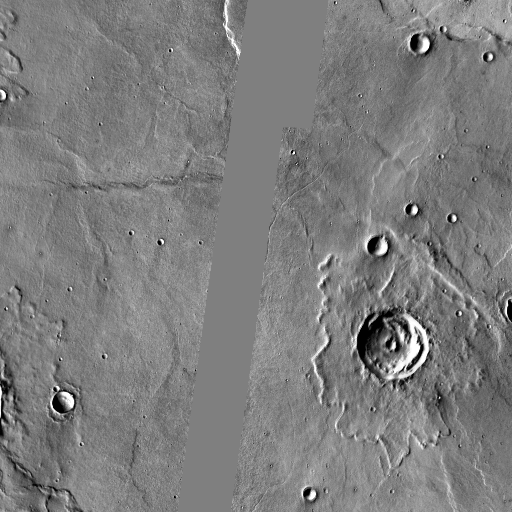
Crater classes present: Background, Other, Layered